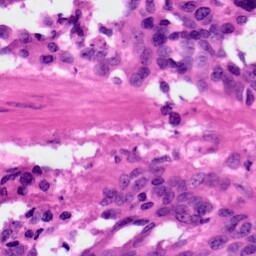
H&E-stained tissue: Ovarian